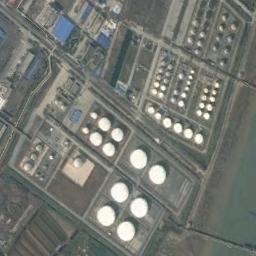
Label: storage_tank